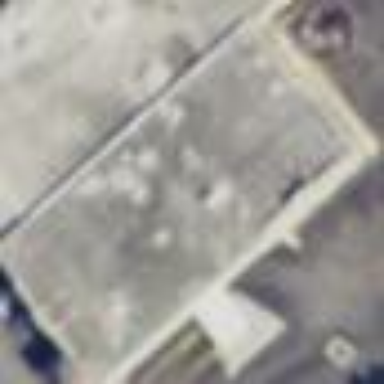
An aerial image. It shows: Commercial building.